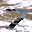
Label: 7